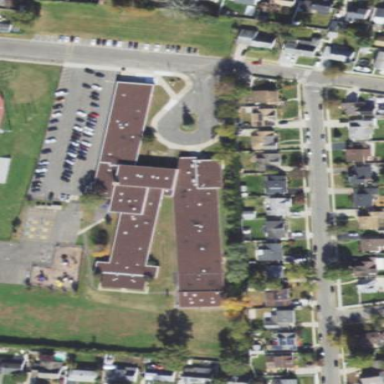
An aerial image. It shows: School building.